Question: I want to add bottom border lines if table has multiple rows. If table has only single row then bottom border should be hidden. Please guide how can I accomplish this. Please see the example image below.

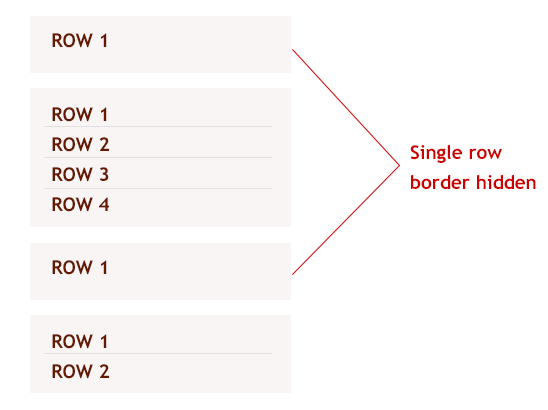
Answer: You can use 'last-of-type' or 'last-child' as @David said, here for example
'''
table tr td {
border-bottom: 1px solid #f00;
}
table tr:last-of-type td {
border-bottom: 0;
}
'''
<URL>